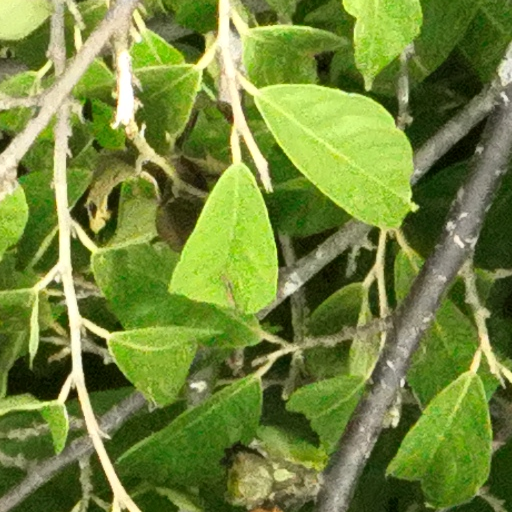
Species: Quararibea stenophylla
GBIF accepted scientific name: Quararibea stenophylla
Crown area (m\u00b2): 148.446